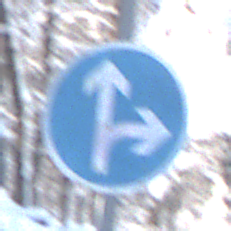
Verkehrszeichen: VorgeschriebeneFahrtrichtungGeradeausOderRechts
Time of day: MorningAfternoon
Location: Outdoor (Nature)
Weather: Clear
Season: Winter
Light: Natural